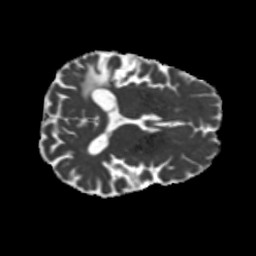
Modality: MD
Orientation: axial
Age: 70
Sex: male
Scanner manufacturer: siemens
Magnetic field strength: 3 T
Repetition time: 5.25 s
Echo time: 0.08 s